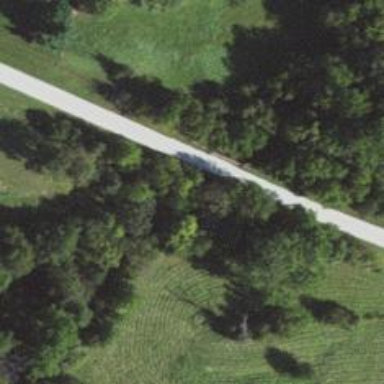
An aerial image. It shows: Culvert tunnel.